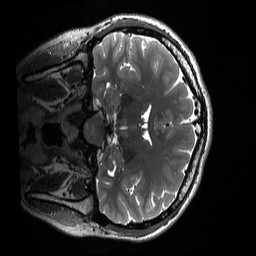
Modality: T2w
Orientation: coronal
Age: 22
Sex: female